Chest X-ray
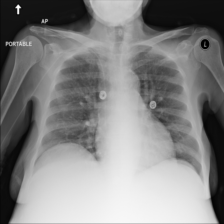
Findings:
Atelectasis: negative
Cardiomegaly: negative
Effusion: negative
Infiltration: negative
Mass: negative
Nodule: negative
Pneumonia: negative
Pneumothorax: negative
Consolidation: negative
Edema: negative
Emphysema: negative
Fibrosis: negative
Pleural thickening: negative
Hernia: negative